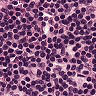
Metastatic tissue present: no